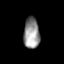
Tissue: lung
Cell type: Epithelial cells
Senescence score: 0.2004
Nuclear area (px): 483
Mean DAPI intensity: 147.818